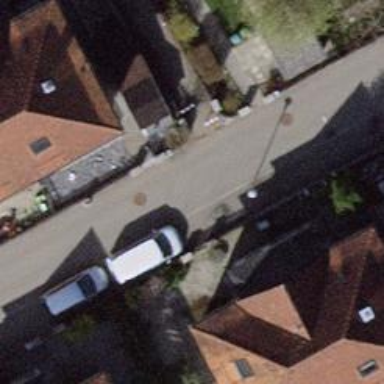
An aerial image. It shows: Residential road with asphalt surface. There is sidewalk on the left side.